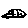
Label: car